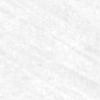
Label: change